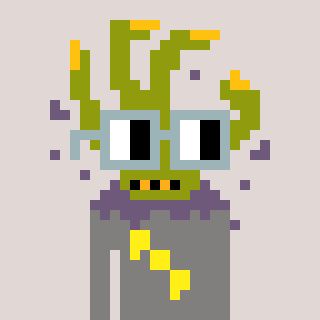
a pixel art character with square dark gray glasses, a zombie-hand-shaped head and a bluegrey-colored body on a warm background